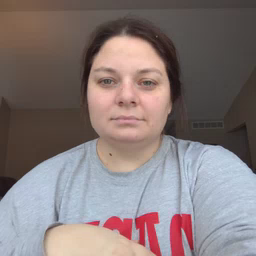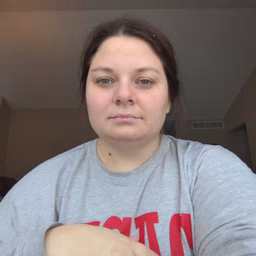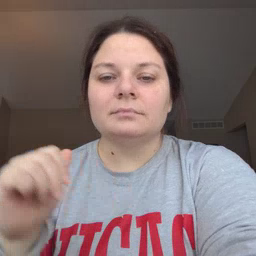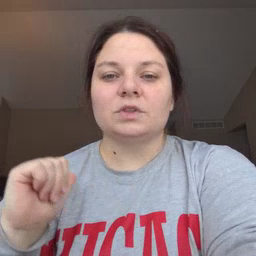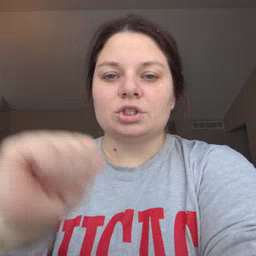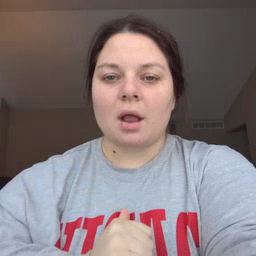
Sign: jacket